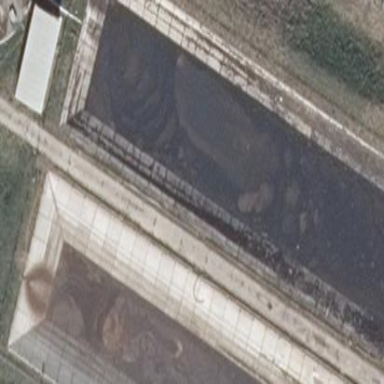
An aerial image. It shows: Slurry tank building.